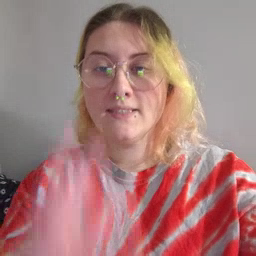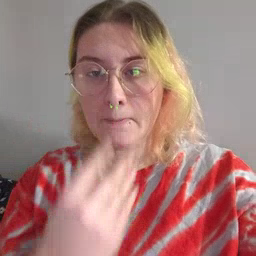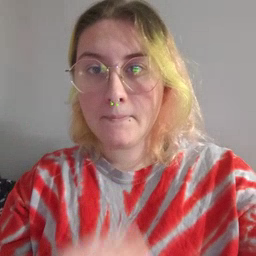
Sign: sleep